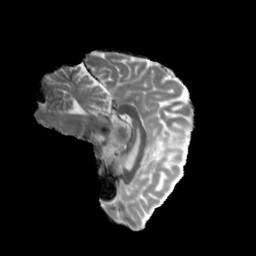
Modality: MD
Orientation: sagittal
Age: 27
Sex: female
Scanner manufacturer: siemens
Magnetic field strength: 6.98 T
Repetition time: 7.08 s
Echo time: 0.0756 s